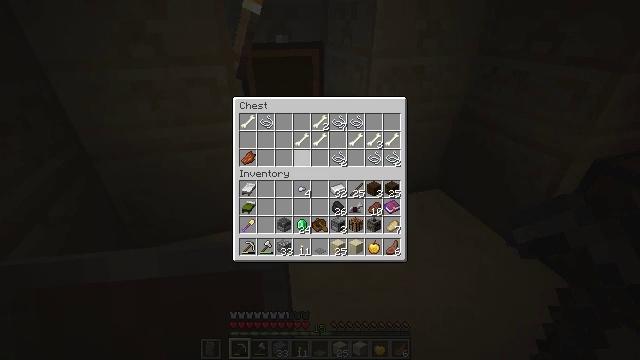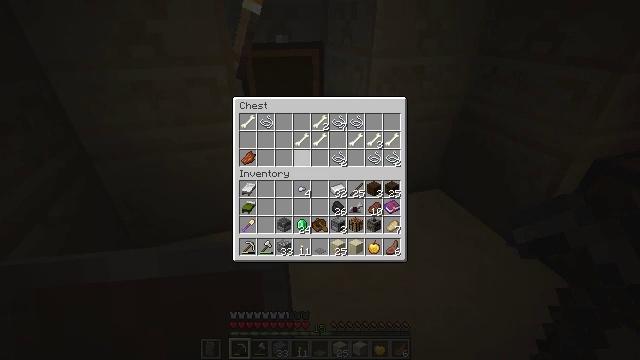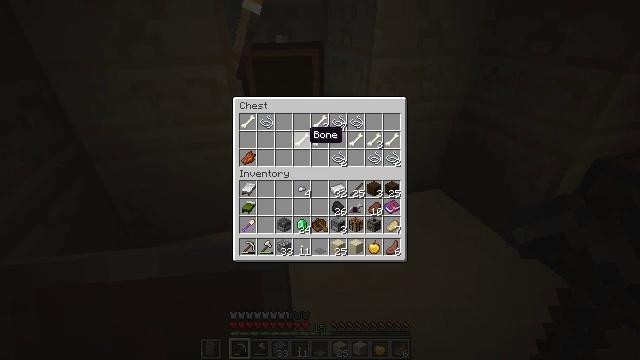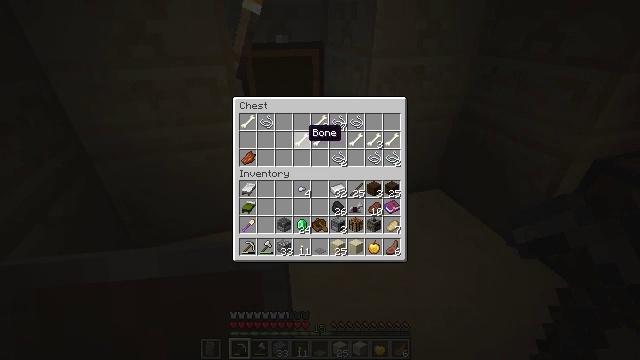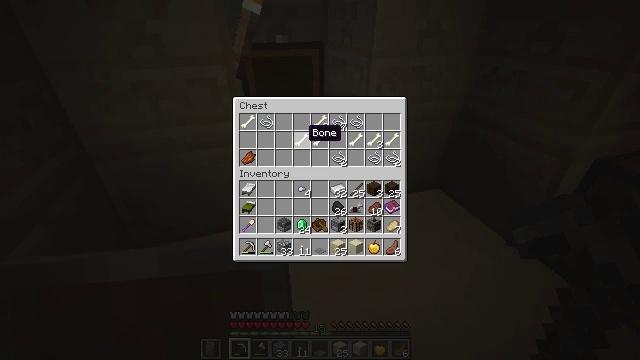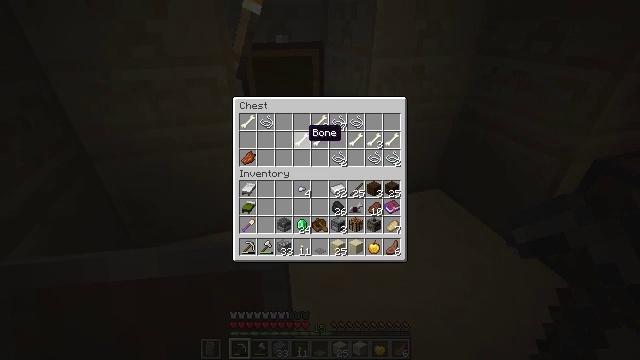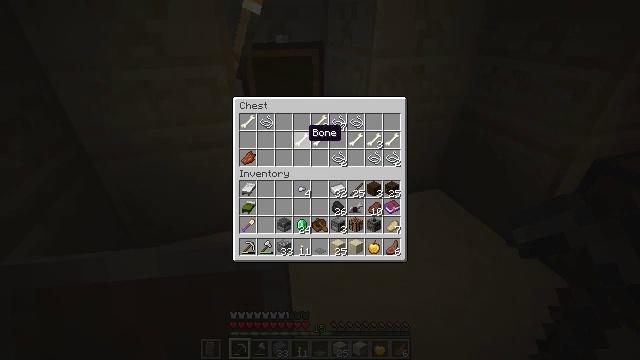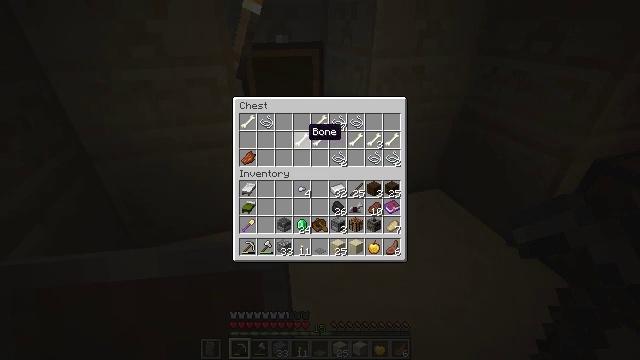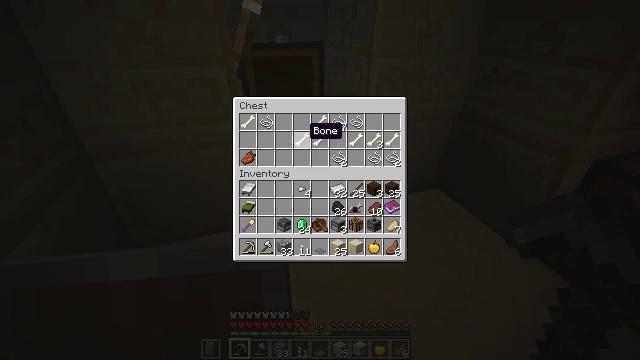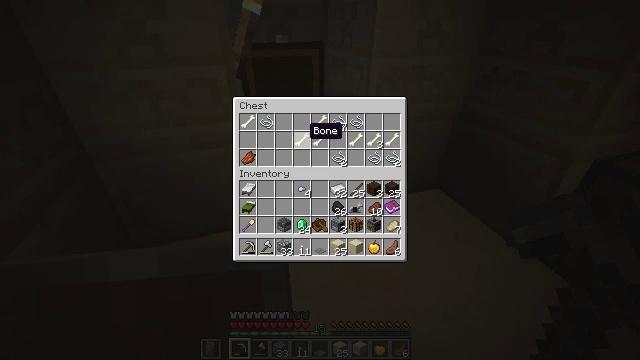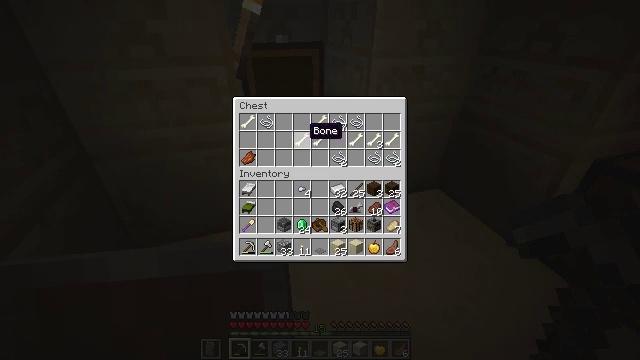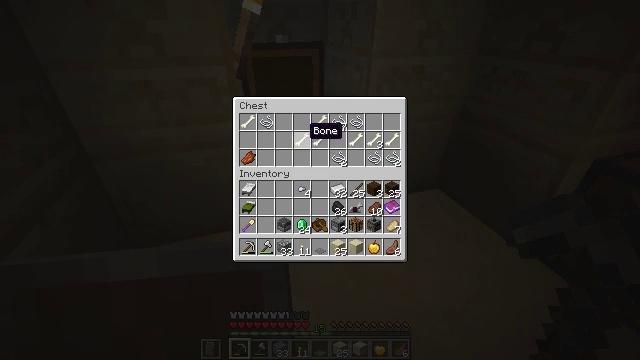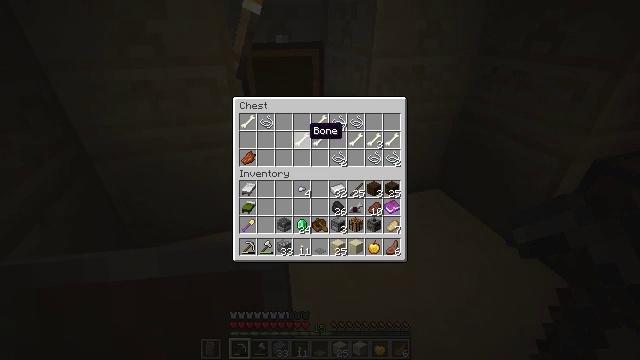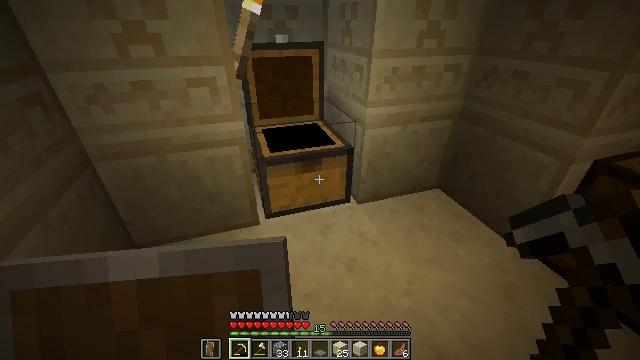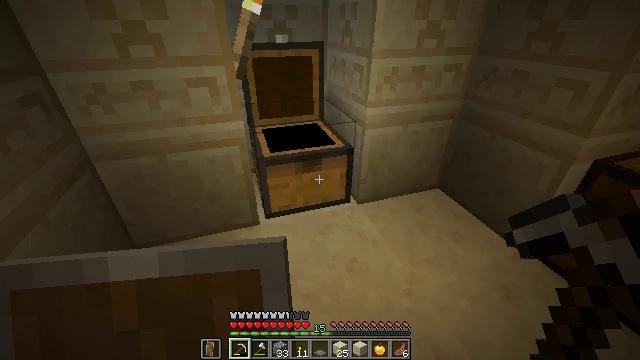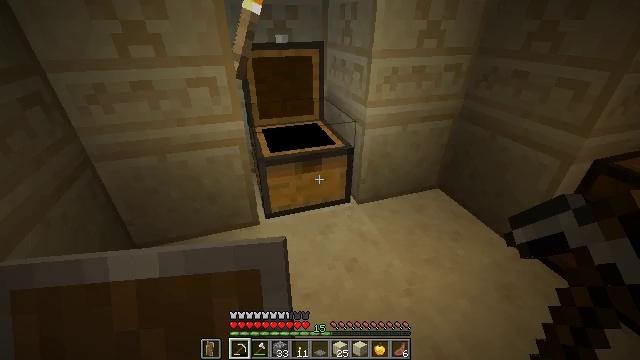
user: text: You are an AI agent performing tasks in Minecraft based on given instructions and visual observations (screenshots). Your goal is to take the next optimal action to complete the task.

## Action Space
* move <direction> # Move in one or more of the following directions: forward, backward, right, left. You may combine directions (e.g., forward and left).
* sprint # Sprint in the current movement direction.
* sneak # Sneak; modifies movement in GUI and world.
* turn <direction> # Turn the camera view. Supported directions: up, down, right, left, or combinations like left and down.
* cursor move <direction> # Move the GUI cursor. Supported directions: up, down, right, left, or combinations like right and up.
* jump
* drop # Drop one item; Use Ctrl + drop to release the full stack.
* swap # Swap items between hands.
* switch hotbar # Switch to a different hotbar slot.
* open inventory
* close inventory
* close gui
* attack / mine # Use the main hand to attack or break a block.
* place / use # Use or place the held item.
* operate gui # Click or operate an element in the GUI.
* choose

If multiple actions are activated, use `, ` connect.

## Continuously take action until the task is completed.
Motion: motion action
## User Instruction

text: Collect cut sandstone by mining it.
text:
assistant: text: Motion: cursor move up
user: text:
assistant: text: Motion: cursor move up
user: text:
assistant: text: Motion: no_op
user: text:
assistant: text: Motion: no_op
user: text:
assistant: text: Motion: no_op
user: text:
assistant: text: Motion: no_op
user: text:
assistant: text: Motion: no_op
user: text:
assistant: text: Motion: no_op
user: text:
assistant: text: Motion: no_op
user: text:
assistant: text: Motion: no_op
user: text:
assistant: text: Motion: no_op
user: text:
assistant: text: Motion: no_op
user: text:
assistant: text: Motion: no_op
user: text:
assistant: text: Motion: close gui
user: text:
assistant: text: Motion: no_op
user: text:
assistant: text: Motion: turn left
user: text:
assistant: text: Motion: turn left
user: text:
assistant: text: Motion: turn left and down
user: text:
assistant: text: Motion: turn left and down
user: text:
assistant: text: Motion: turn left and down
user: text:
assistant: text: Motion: no_op
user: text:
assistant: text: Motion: use / place
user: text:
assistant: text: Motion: use / place
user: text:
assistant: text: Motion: use / place
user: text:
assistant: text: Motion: no_op
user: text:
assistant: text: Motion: no_op
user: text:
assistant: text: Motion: open gui
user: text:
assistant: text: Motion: no_op
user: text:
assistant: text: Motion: no_op
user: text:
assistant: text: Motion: no_op